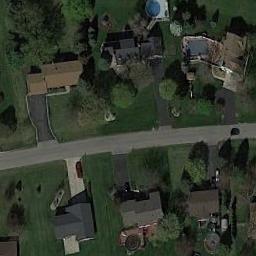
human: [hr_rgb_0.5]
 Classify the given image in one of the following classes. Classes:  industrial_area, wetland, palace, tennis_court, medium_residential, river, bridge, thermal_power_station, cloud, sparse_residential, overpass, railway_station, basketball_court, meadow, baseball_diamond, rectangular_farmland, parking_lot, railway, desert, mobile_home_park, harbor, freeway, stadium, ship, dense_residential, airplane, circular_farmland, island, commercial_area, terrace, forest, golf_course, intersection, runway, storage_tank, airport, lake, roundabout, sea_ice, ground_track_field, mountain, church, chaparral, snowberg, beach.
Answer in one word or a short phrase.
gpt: medium_residential